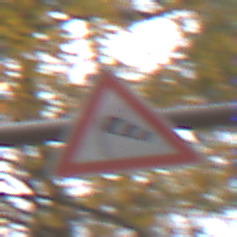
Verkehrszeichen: SeitenwindVonLinks
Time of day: Midday
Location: Outdoor (Nature)
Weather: Overcast
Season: NotSpecified
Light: Natural